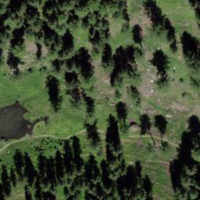
EUNIS habitat code: 43
Species observed at this site:
Rhododendron ferrugineum
Dactylorhiza majalis